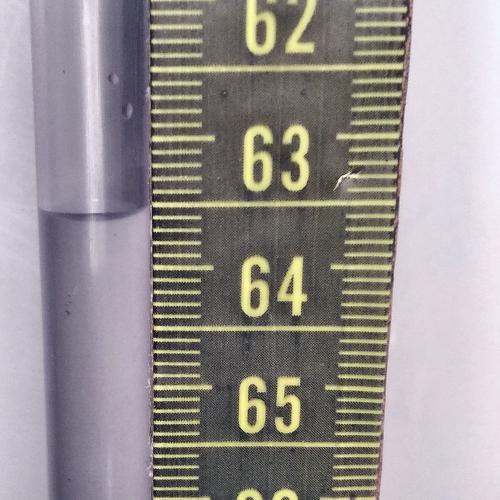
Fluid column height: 63.6 cm